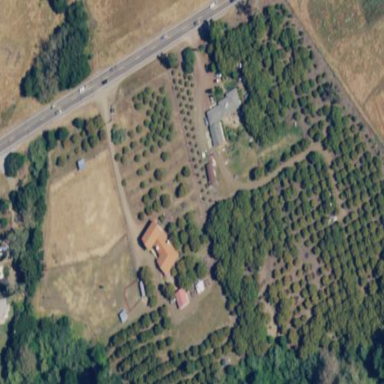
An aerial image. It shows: Orchard.